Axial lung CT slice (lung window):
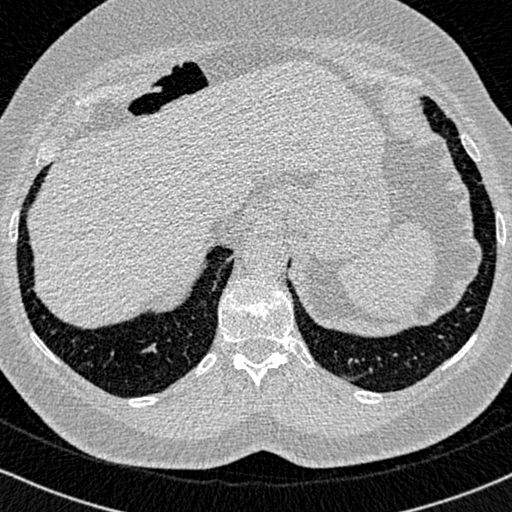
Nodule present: no